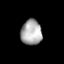
Tissue: prostate
Cell type: Epithelial cells
Senescence score: 0.3199
Nuclear area (px): 520
Mean DAPI intensity: 169.862